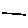
Label: line